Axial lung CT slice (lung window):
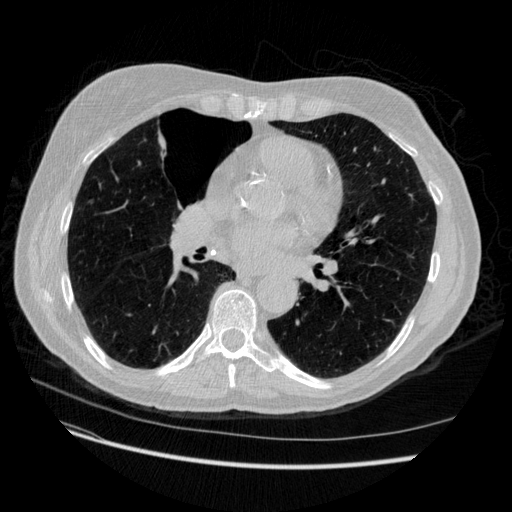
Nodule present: no